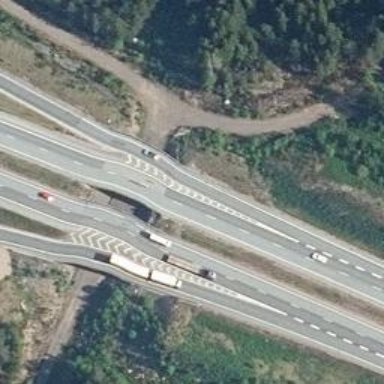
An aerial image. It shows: Asphalt bridge over motorway.